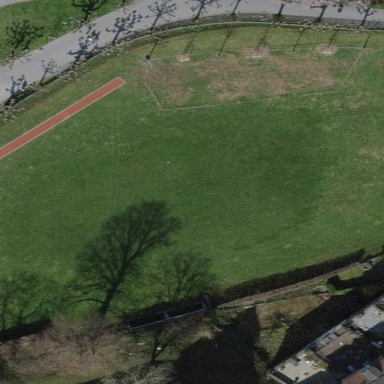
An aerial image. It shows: Soccer pitch with grass surface for leisure land.